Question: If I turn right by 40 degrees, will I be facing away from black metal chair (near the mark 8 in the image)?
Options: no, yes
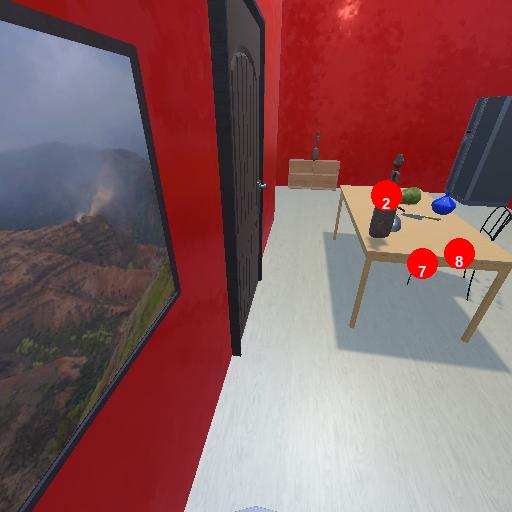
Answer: no